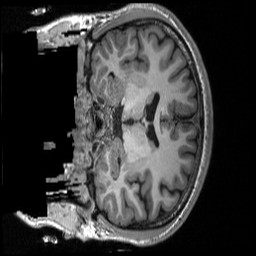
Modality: T1w
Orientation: coronal
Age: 22
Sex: male
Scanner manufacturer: siemens
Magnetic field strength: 3 T
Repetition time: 2.3 s
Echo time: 0.00298 s